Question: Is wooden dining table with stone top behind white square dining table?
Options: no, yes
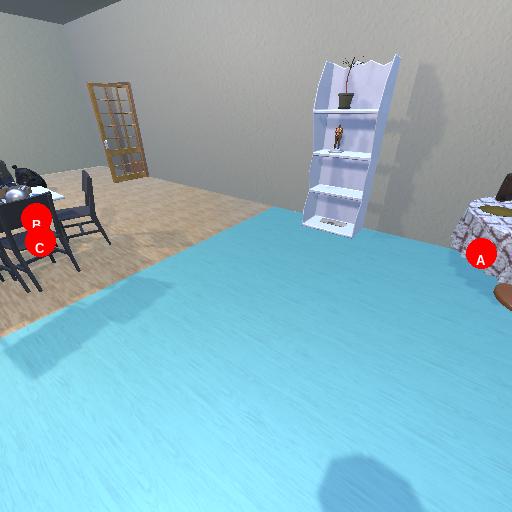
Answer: no